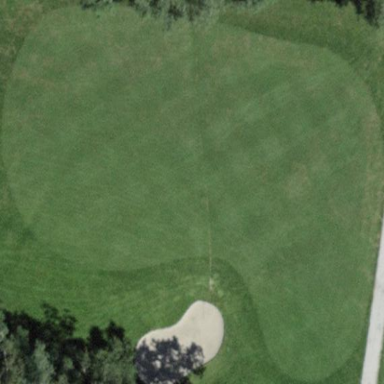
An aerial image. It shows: Grassy area designated as golf fairway.